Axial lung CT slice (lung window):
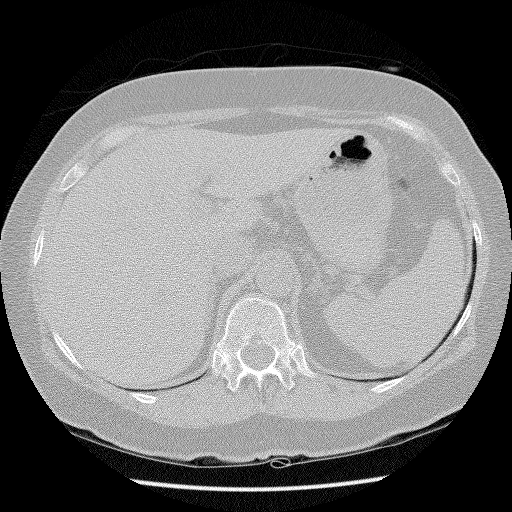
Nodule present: no